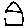
Label: house